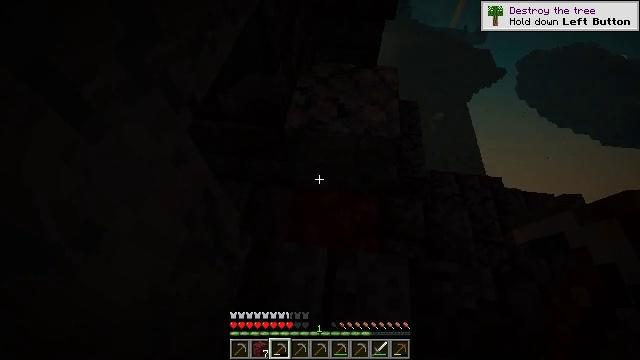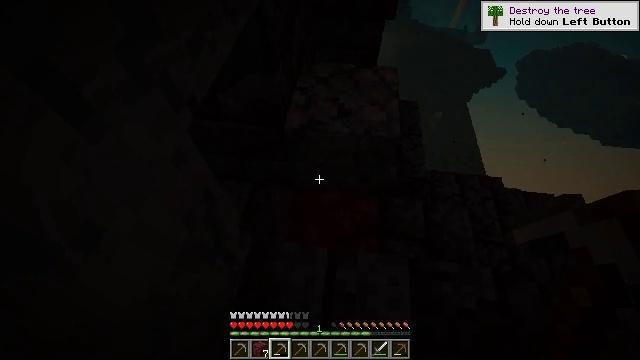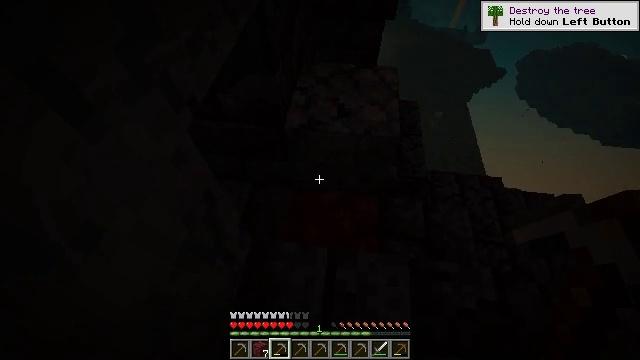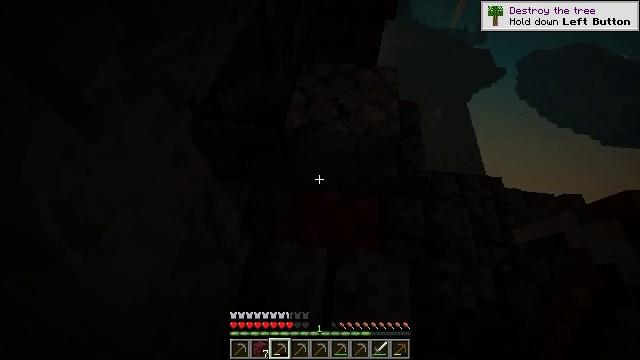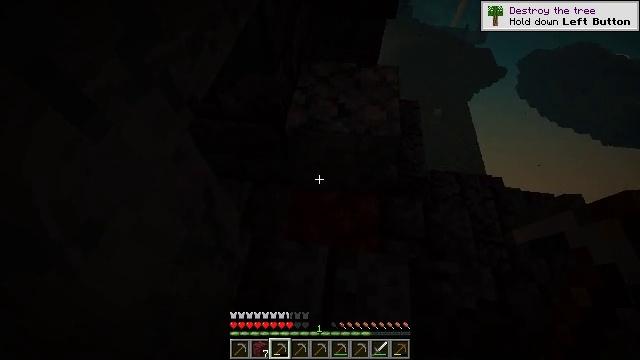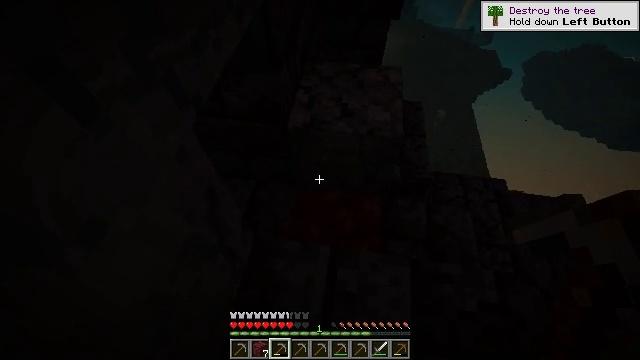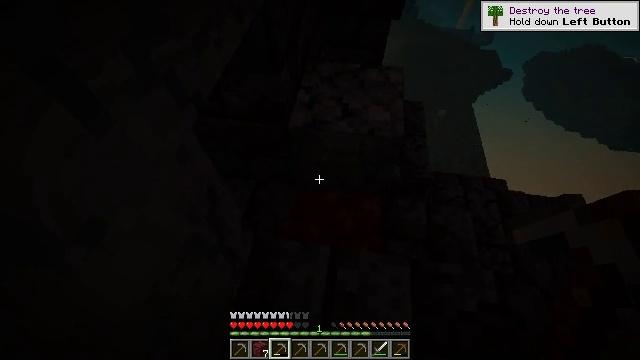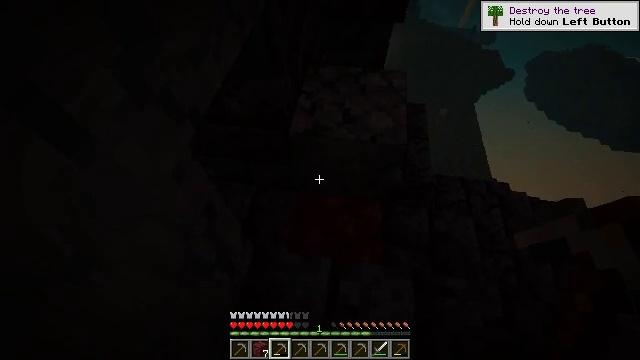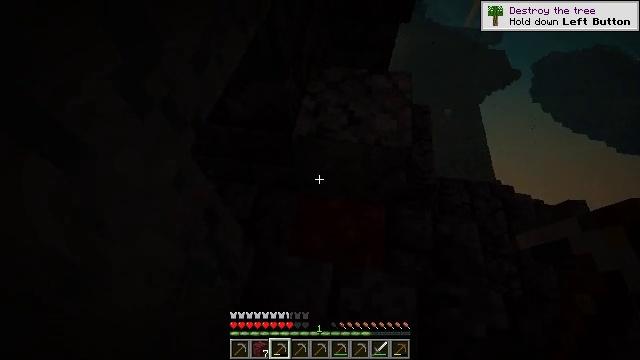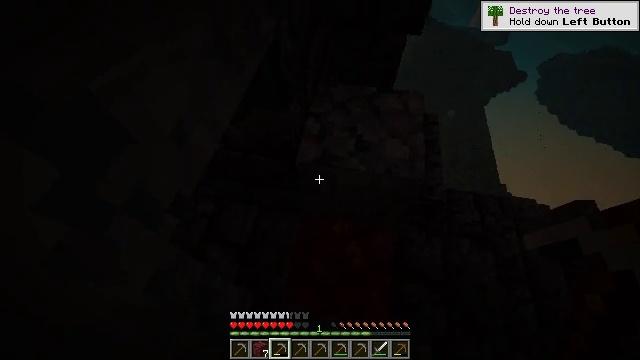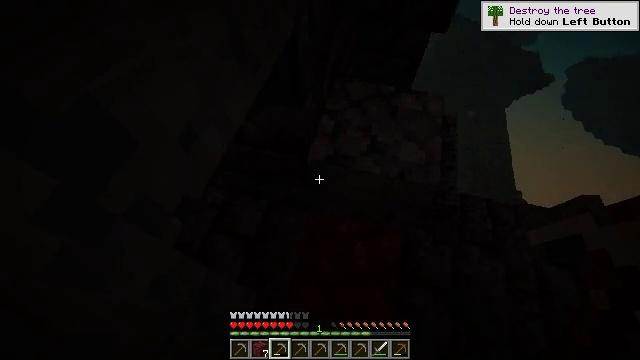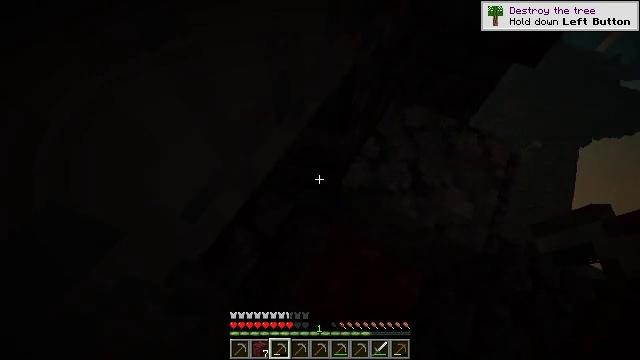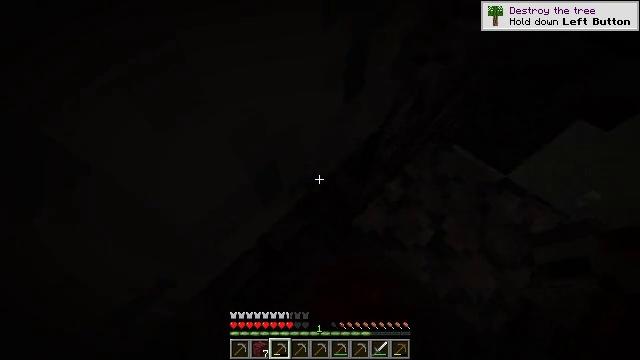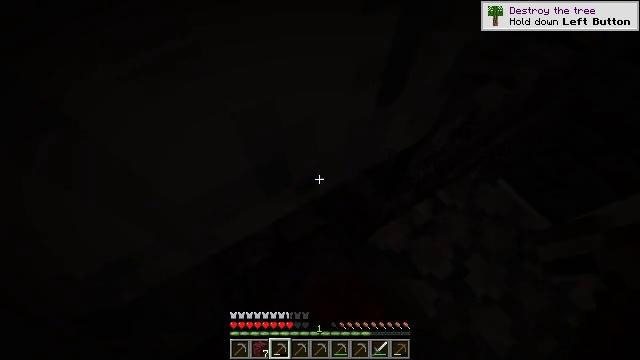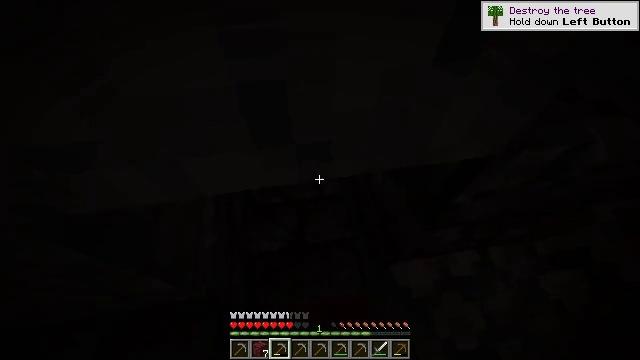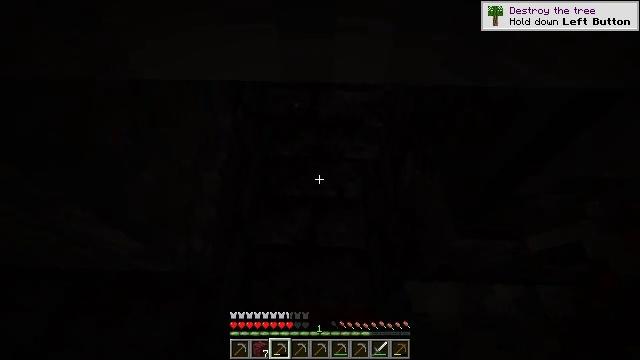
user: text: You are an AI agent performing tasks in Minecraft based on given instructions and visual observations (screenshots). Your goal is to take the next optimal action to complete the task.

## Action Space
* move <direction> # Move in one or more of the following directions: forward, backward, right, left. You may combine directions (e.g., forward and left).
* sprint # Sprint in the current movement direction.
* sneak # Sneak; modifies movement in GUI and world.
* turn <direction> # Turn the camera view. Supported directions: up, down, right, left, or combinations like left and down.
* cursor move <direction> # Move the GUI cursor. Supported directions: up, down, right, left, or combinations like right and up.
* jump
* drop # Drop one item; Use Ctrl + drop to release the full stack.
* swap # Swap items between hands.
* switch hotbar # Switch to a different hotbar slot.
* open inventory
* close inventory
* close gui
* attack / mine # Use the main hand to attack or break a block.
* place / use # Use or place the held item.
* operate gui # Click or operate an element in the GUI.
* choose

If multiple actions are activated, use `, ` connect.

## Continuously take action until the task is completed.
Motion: motion action
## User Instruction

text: Mine cracked polished blackstone bricks from a fortress.
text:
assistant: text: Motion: no_op
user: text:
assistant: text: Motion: no_op
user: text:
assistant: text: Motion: no_op
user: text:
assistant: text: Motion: no_op
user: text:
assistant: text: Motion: no_op
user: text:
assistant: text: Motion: no_op
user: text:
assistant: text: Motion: move forward
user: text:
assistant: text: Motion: move forward, turn left
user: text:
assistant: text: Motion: move forward
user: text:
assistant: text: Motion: move forward, turn left and down
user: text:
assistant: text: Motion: move forward, turn left and down
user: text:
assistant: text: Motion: move forward, turn left
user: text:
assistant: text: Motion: turn left
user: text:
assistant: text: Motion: turn left and up
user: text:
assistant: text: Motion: turn left and up
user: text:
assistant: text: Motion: turn left
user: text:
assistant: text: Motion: no_op
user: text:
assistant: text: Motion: no_op
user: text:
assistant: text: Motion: no_op
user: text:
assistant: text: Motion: turn up
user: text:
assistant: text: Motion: turn up
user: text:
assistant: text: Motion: turn up
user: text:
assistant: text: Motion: turn left and up
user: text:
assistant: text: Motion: turn left and up
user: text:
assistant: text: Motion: no_op
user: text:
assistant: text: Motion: no_op
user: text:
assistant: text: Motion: turn down
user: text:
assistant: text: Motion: no_op
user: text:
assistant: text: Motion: turn left
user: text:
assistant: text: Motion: turn left and down